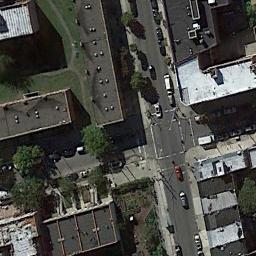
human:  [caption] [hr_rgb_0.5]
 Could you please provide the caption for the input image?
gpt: An intersection with normal traffic is between some buildings .

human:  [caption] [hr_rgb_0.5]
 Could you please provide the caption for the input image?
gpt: There is a red house near the crossroads .

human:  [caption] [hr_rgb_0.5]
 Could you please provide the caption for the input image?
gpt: There are many moving and waiting vehicles on the road at the intersection, Many buildings and some trees around the intersection .

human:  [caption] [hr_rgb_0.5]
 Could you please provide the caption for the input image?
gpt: There are many different shapes of buildings beside the intersection .

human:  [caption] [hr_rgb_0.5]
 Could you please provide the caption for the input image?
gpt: There are some black buildings beside the intersection .